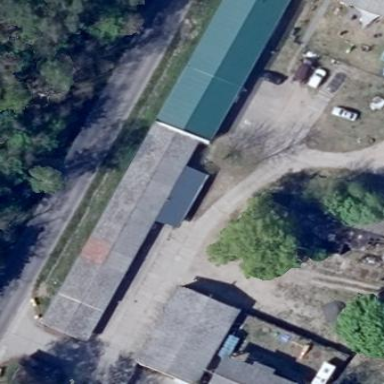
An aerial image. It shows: Building.